Interaction volume radius: 5 \u00c5
Interaction volume height: 35 \u00c5
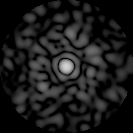
Disorder parameter: 0.877